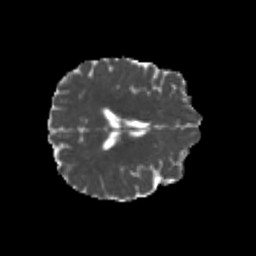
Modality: MD
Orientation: axial
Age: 21
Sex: female
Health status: healthy
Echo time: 0.074 s